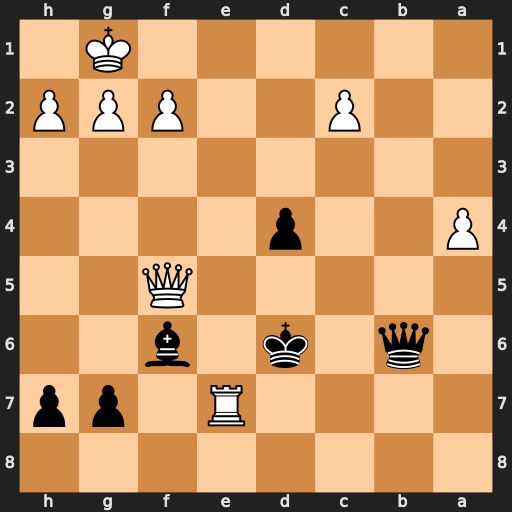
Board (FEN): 8/4R1pp/1q1k1b2/5Q2/P2p4/8/2P2PPP/6K1
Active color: b
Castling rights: -
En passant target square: -
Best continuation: Qb1+ Re1 Qxe1#